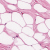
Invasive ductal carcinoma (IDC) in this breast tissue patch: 0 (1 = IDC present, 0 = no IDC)